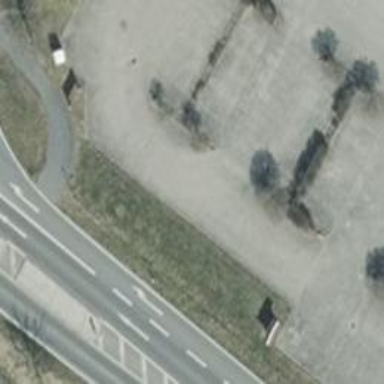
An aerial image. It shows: Road serving as parking aisle.